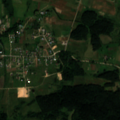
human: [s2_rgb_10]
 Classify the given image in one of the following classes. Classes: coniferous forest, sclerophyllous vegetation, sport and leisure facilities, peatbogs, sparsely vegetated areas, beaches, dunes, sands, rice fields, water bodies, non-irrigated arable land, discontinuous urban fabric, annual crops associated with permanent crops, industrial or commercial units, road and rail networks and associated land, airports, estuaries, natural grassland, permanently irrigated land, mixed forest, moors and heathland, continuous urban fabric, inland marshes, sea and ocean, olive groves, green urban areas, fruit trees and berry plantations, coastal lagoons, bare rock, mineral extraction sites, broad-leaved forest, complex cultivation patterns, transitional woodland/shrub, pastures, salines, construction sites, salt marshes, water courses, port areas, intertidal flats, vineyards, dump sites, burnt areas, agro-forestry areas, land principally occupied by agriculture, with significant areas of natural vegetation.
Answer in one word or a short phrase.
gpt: discontinuous urban fabric, complex cultivation patterns, land principally occupied by agriculture, with significant areas of natural vegetation, broad-leaved forest, coniferous forest, mixed forest